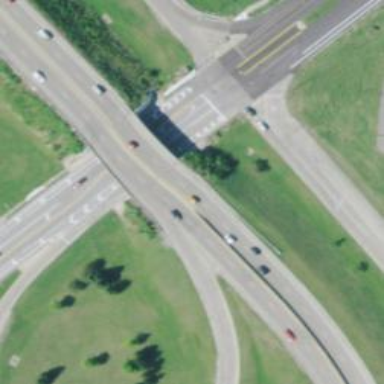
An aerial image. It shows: Primary highway expressway that includes bridge.